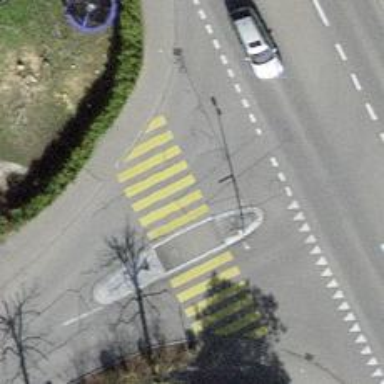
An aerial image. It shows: Uncontrolled footway crossing with markings.